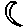
Label: moon